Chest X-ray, PA view. Patient: 67 years old, sex M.
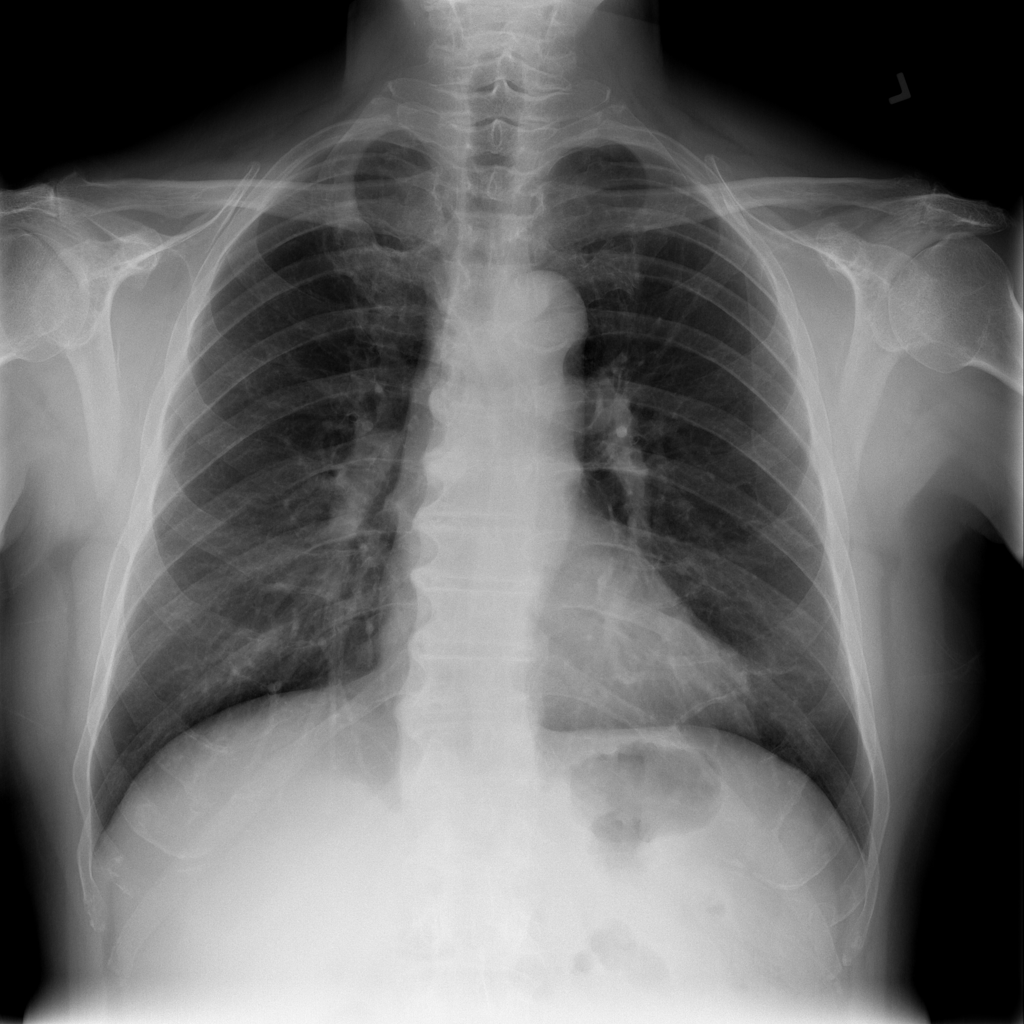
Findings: Atelectasis